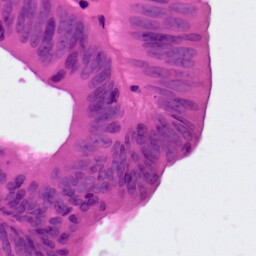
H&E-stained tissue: Colon